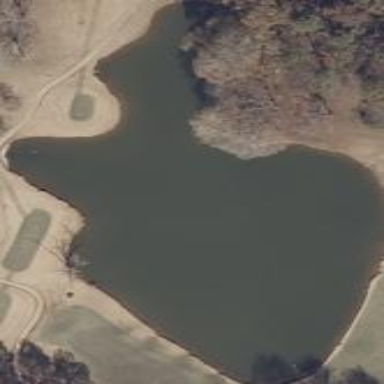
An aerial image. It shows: Water hazard on golf course. The hazard is natural water feature.